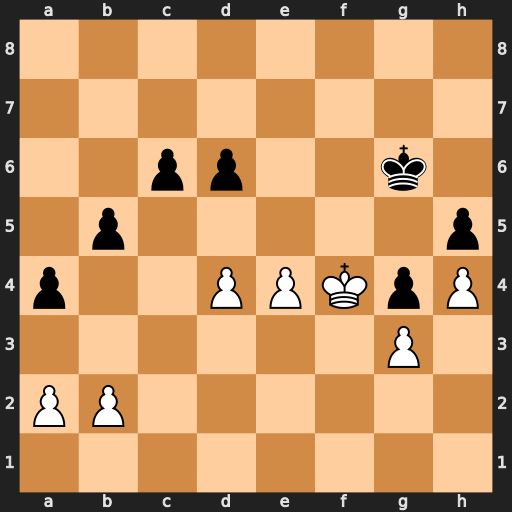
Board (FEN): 8/8/2pp2k1/1p5p/p2PPKpP/6P1/PP6/8
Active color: w
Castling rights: -
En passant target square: -
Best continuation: e5 Kf7 exd6